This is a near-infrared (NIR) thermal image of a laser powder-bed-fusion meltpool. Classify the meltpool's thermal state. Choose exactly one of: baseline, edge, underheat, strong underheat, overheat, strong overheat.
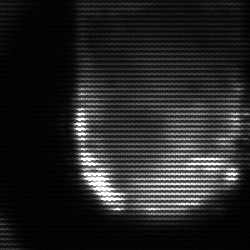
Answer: baseline